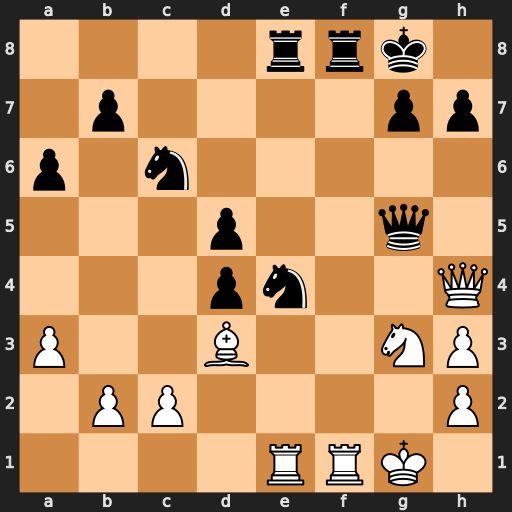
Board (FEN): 4rrk1/1p4pp/p1n5/3p2q1/3pn2Q/P2B2NP/1PP4P/4RRK1
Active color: w
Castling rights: -
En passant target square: -
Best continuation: Rxe4 Rxf1+ Bxf1 Qxh4 Rxh4